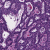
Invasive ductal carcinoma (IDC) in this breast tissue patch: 1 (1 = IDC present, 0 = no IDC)